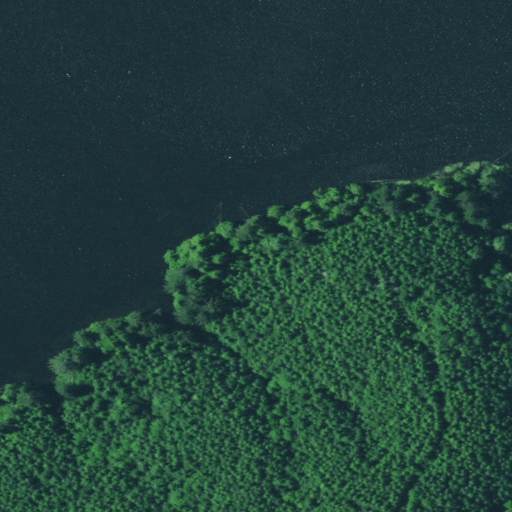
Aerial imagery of cape in Oregon named Snare Point containing open water, evergreen forest, mixed forest, and deciduous forest